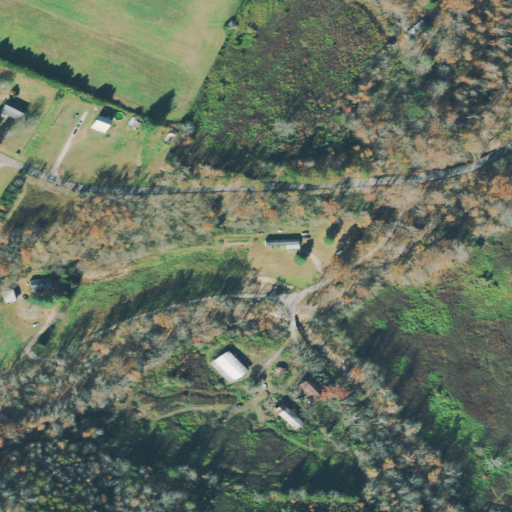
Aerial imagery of valley in Tennessee named Rockcastle Cove containing deciduous forest, pasture, open development, mixed forest, low intensity development, and shrub